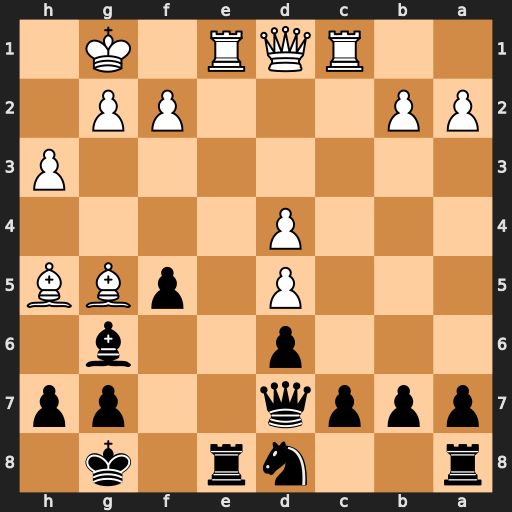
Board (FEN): r2nr1k1/pppq2pp/3p2b1/3P1pBB/3P4/7P/PP3PP1/2RQR1K1
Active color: b
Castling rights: -
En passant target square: -
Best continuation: Rxe1+ Qxe1 Bxh5